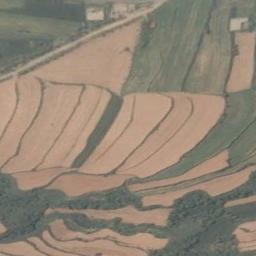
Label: terrace